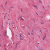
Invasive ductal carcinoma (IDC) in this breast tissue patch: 0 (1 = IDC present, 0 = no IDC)